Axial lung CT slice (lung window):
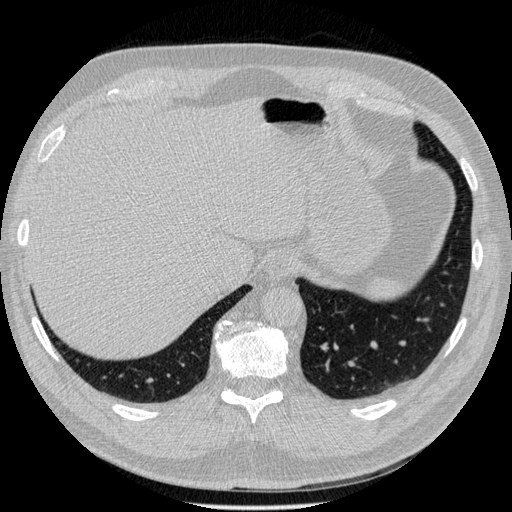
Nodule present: no